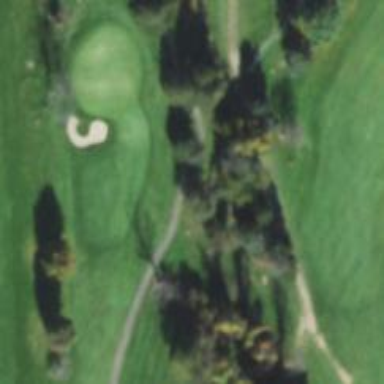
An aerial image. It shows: Golf cartpath that is also road path.